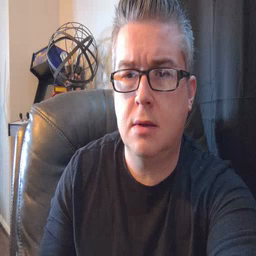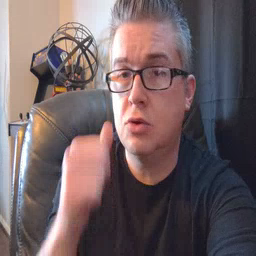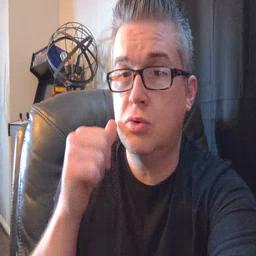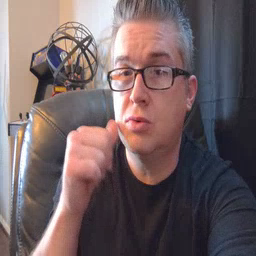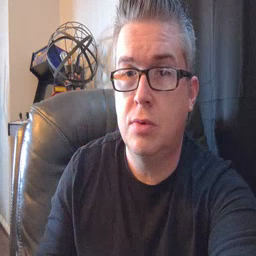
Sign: girl